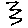
Label: zigzag